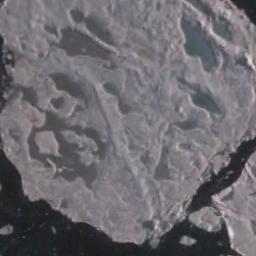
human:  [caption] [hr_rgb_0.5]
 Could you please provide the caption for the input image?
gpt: The sea is surrounded by sea ice .

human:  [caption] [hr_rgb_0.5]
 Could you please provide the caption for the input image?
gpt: There is a big ice and many small ice on the dark green sea .

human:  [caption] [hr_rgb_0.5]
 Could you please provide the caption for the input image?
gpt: A large block of ice floats on and covers the blue sea .

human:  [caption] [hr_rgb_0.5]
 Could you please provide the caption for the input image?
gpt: A large piece of sea ice floats in the blue lake and there are some small pieces of sea ice nearby .

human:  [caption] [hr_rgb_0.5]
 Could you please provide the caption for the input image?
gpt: There are sea ice on the ice sheet .